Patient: sex M, age 44
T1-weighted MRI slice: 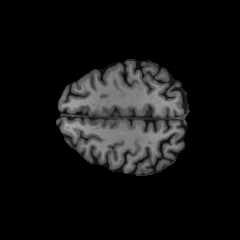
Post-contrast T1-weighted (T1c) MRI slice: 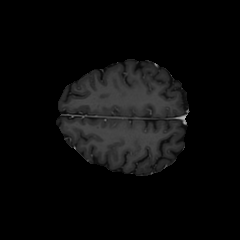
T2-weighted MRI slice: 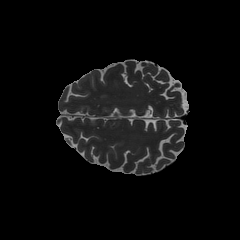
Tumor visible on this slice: no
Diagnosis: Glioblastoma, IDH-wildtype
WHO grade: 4